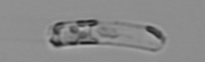
Label: Guinardia_striata